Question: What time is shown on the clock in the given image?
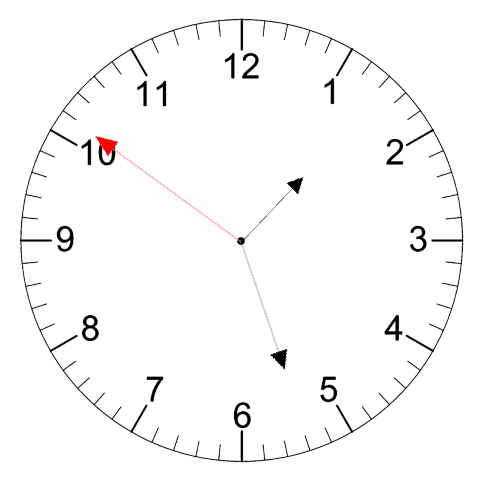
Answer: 01:26:51